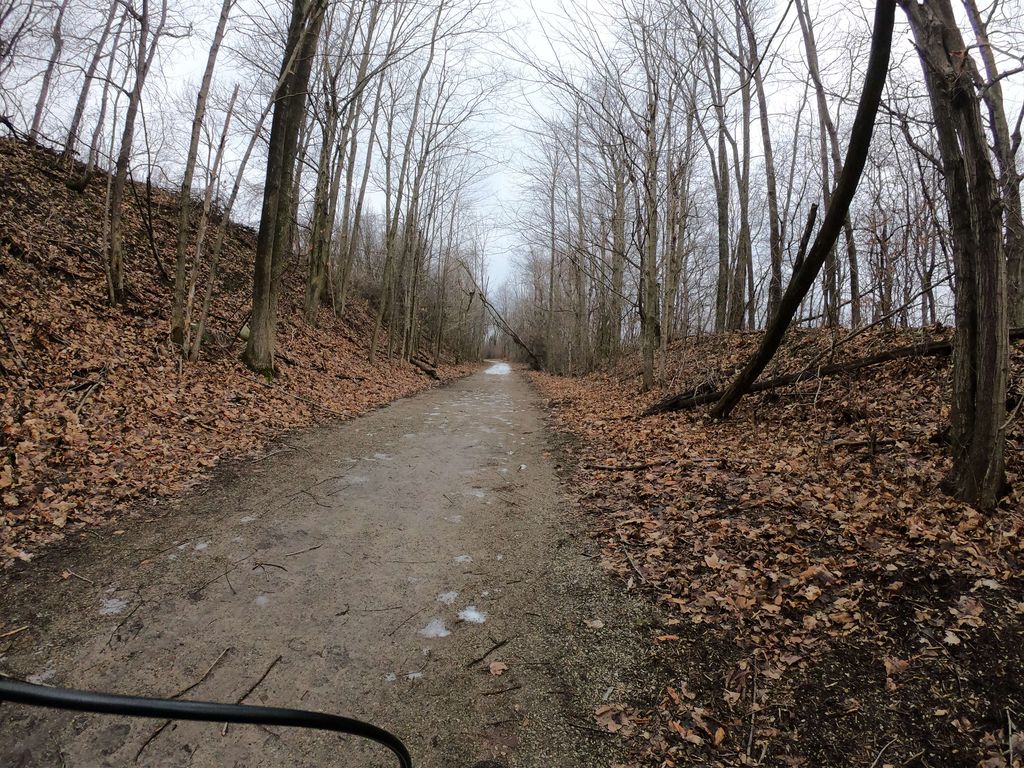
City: kitchener-waterloo